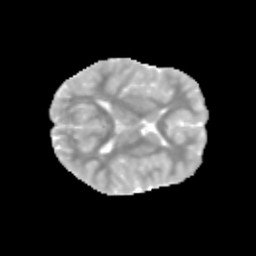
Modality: MD
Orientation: axial
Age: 8
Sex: male
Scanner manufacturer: siemens
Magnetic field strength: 3 T
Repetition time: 3.8 s
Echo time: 0.07 s